Question: Here is the code that should calulate the motion but it is producing a line instead of a parabola, any help is appreciate.
'''
import math as m
import matplotlib.pyplot as plt
import numpy as np
class Projectile_motion:
def __init__(self, V_x, V_y, g, delta_time):
self.gravity = g
self.V_x = V_x
self.V_y = V_y
self.delta_time = delta_time
def velocity(self, angle):
self.angle = angle
self.V_x= m.ceil(self.V_x *m.cos(self.angle))
self.V_y = m.ceil((self.V_y * m.sin(self.angle))) - (self.gravity * self.delta_time)
def distance(self, x, y):
self.x = x
self.y = y
self.x = self.x + (self.V_x * self.delta_time)
self.y = self.y + (self.V_y * m.sin(self.angle)) + (0.5 * self.gravity * ((self.delta_time)**2))
return self.x, self.y
ww = np.linspace(0, 50, num=5)
for i in ww:
attempt1 = Projectile_motion(30, 30, 9.8, i)
attempt1.velocity(1.042)
ss=attempt1.distance(0, 0)
plt.plot(ss)
plt.show()
'''
Output:

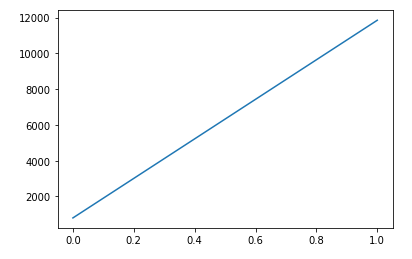
Answer: You are off to a good start here, but you need to clean up some of the physics in your model.
If you have a V_x and V_y, it isn't clear what you are doing with an angle, because that is already defined by the relationship of V_x and V_y.
I would suggest you get rid of the angle for a starter. Then, you just need to do a couple things with V_y:
1. Update V_y repeatedly when you are running. Gravity should be increasing V_y, right? Right now your V_y does not update. It should increase by 9.8m/s^2, so that is your update every time step
2. Use this updated V_y to calculate the distance. So After you update V_y, just use that to change y position. You should not be doing any more math there, just y += V_y*dt
If you get that working, you can transition back to using an angle (which I assume is your initial direction) and calculate V_x and V_y by standard application of cosine and sine on the angle. Also, remember, the math module wants angular inputs in .